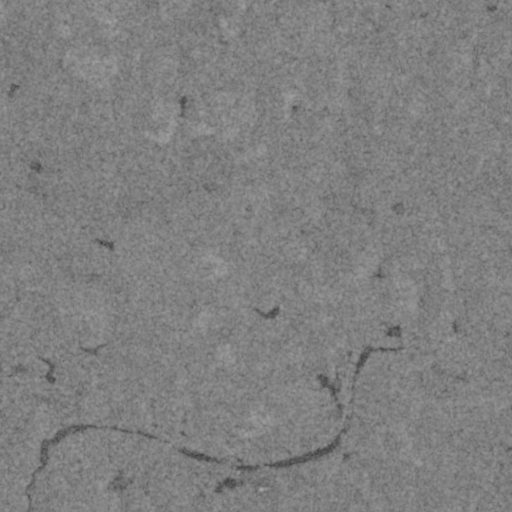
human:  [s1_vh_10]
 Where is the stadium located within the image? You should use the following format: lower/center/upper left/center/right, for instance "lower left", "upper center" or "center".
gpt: The stadium is located in the lower left of the image.
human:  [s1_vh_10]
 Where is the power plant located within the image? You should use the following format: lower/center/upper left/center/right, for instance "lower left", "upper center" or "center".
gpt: There is no power plant in the image.

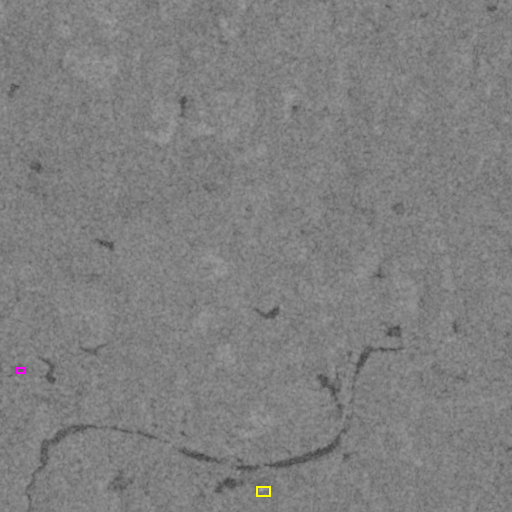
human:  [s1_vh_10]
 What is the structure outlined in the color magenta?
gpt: The structure outlined in magenta is a park.
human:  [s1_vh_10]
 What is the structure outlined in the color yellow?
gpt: The structure outlined in yellow is a building.
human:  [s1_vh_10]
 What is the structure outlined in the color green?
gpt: There is no green outline.